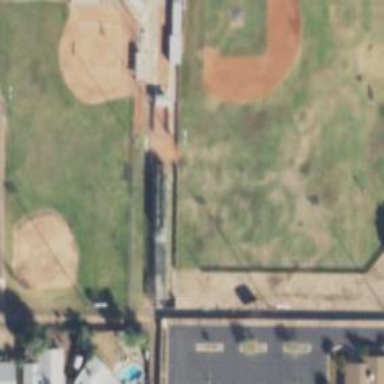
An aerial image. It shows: Baseball pitch for leisure land.